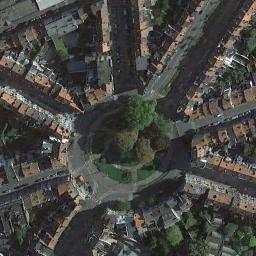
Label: roundabout